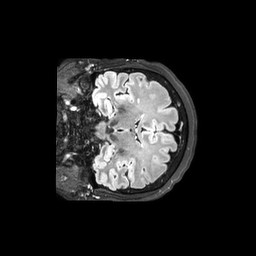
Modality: FLAIR
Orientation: coronal
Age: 53
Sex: female
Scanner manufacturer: philips
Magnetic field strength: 3 T
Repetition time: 4.8 s
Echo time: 0.34 s